Interaction volume radius: 10 \u00c5
Interaction volume height: 45 \u00c5
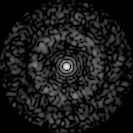
Disorder parameter: 0.8331